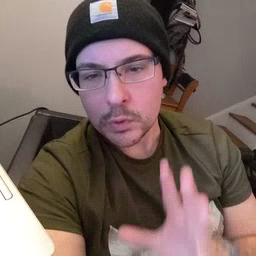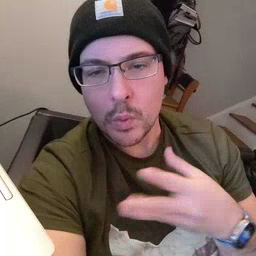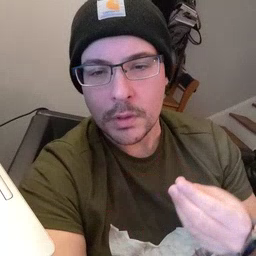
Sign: story